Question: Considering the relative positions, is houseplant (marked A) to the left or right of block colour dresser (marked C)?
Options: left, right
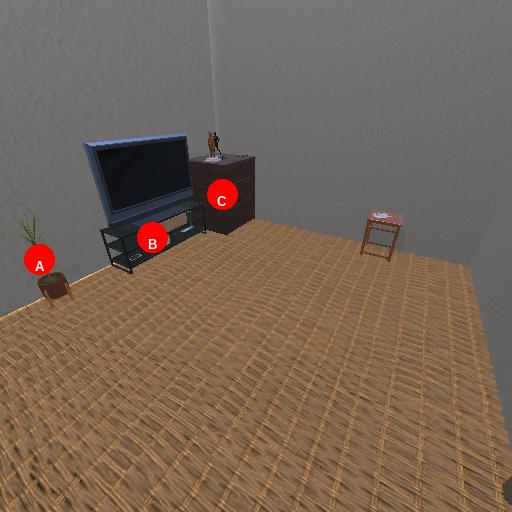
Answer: left